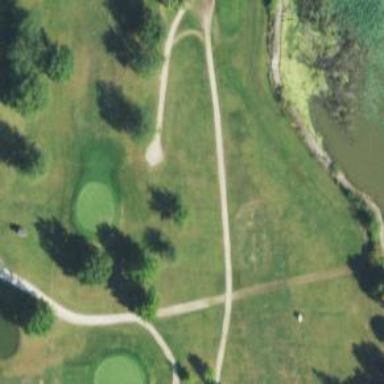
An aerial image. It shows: Path for both roads and golfers.